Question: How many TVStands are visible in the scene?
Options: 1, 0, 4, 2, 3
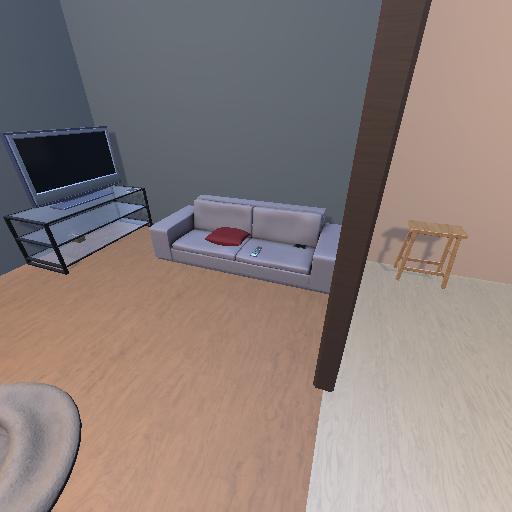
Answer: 1